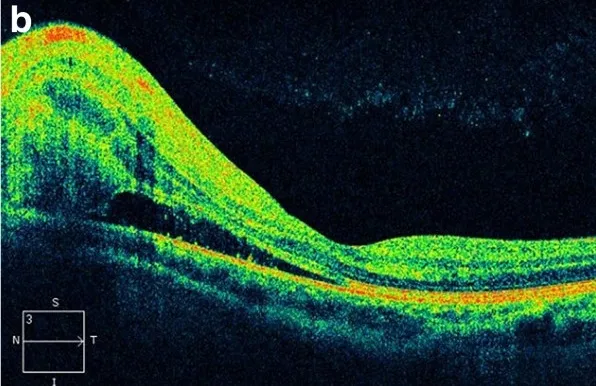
Color fundus photograph, optical coherence tomography, and fluorescein angiogram at presentation. (b) Intraretinal and subretinal fluid temporal to the disc is evident on optical coherence tomography.
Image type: ophthalmic_imaging (oct)